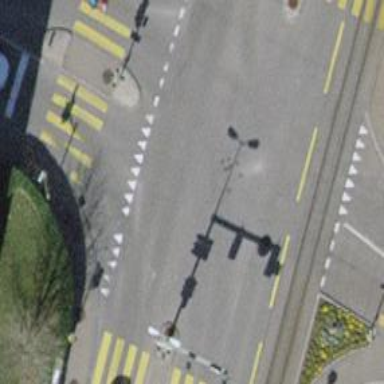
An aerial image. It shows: Road with traffic signals.